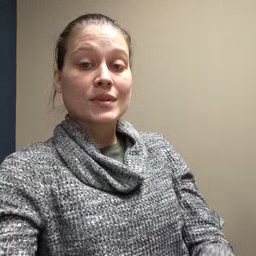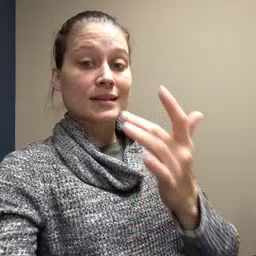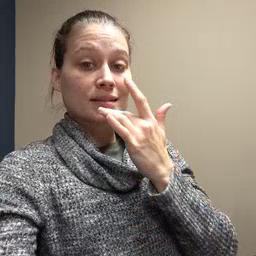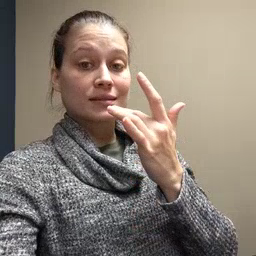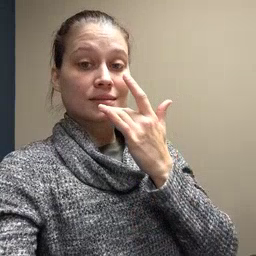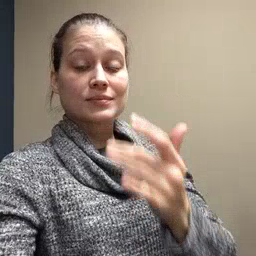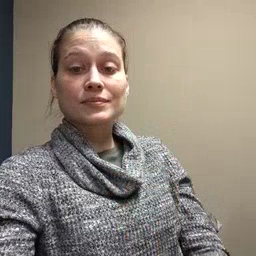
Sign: taste